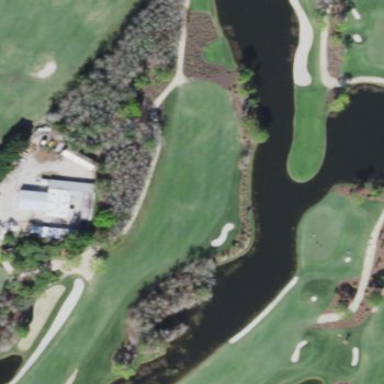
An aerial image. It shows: Water hazard on golf course.